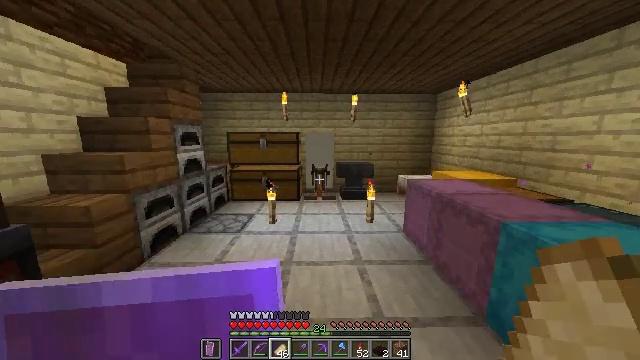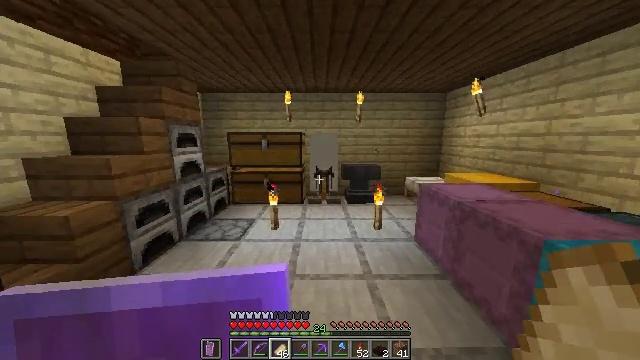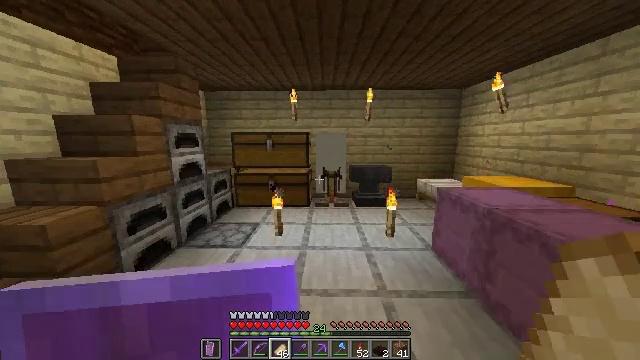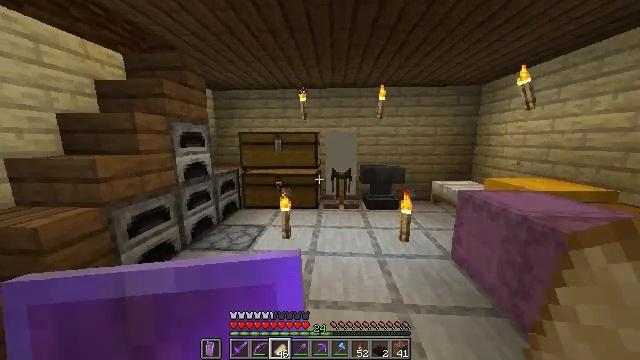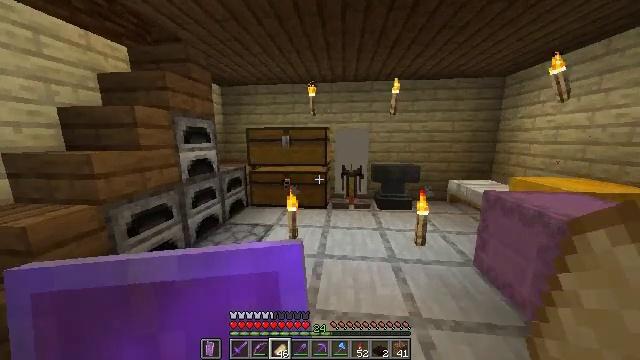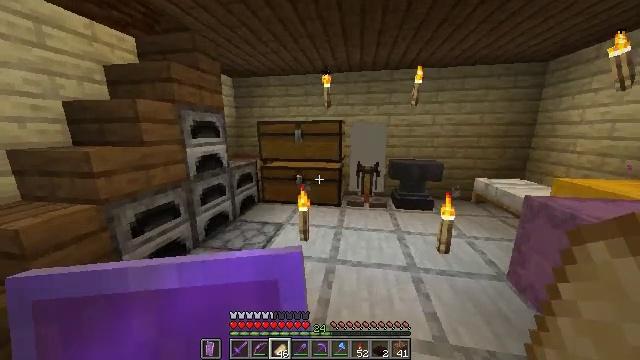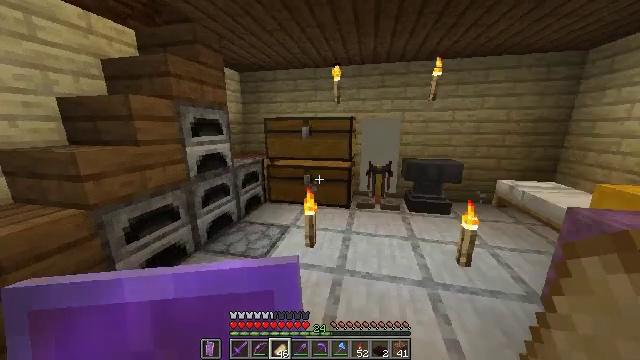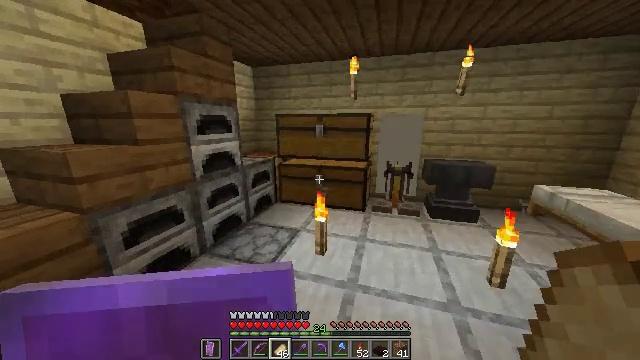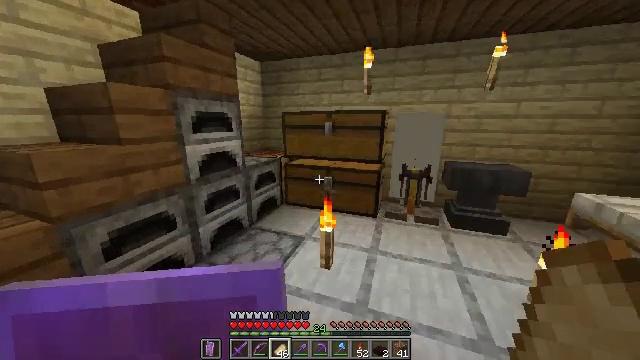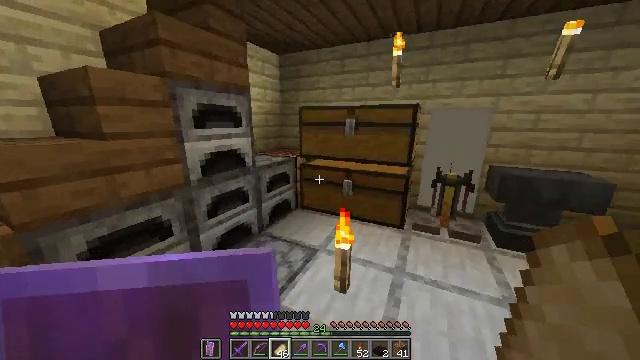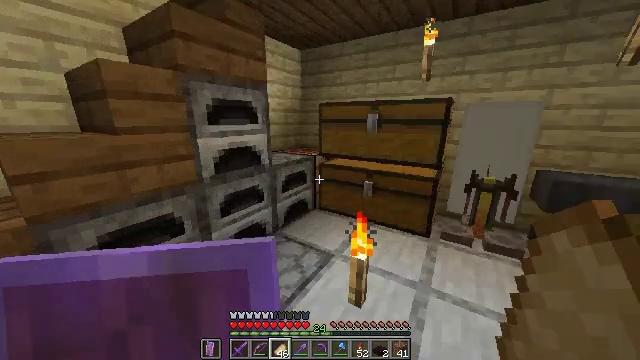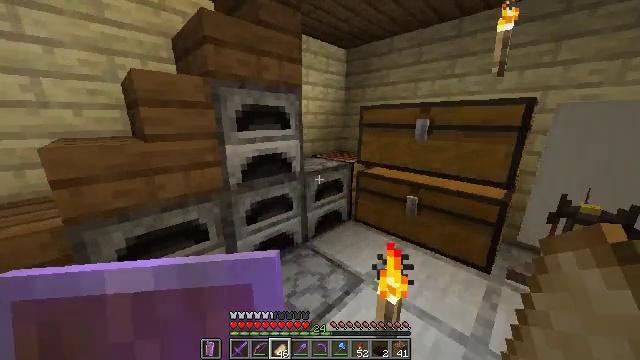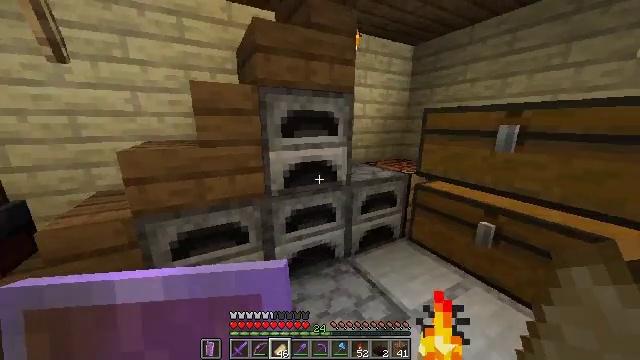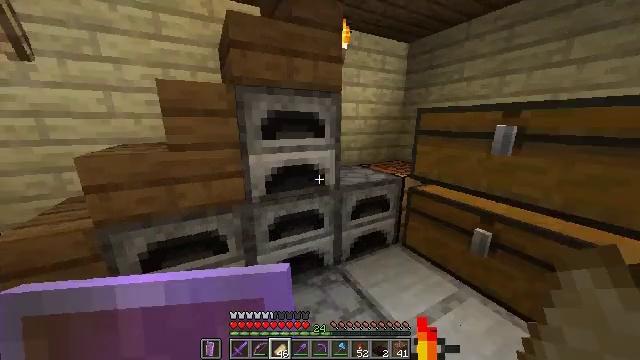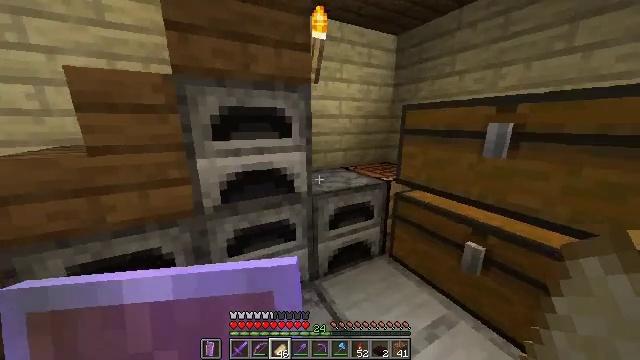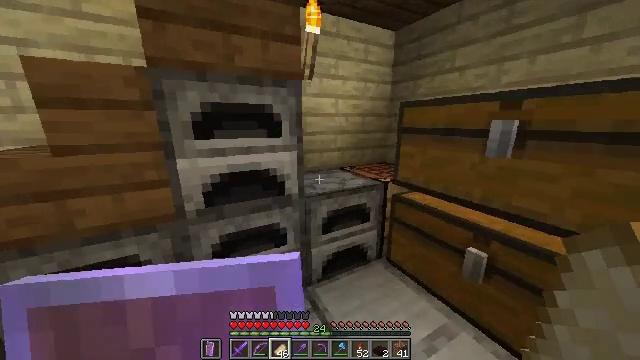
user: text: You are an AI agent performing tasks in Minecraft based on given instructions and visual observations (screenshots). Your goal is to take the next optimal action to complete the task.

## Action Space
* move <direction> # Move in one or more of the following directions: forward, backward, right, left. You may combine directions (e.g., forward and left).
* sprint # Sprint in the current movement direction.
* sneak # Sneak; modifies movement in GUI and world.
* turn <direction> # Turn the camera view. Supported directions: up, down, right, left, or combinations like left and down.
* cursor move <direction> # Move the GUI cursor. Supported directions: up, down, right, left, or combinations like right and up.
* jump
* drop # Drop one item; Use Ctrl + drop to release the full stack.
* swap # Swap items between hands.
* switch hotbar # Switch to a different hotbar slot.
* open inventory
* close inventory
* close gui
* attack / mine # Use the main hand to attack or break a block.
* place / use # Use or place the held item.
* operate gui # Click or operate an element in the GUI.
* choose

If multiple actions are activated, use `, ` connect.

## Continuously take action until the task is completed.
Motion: motion action
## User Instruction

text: Smelt netherrack in a furnace to obtain a nether brick.
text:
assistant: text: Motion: move forward, sprint
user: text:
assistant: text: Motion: move forward, sprint, turn left
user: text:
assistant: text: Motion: move forward, sprint, turn left
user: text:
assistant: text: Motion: move forward, sprint, turn left
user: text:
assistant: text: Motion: move forward, sprint, turn left and down
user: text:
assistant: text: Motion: move forward, sprint, turn left and down
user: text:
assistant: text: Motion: move forward, sprint, turn left
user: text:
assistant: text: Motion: move forward, sprint, turn left
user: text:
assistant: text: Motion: move forward, sprint, turn left
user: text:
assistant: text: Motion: move forward and move right, sprint, turn left
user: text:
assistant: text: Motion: move forward and move right, sprint, turn left
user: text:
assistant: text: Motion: move forward and move right, sprint, turn left
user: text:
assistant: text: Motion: move forward and move right, sprint
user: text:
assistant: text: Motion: move forward and move right, sprint
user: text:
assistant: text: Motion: move forward
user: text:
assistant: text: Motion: turn down
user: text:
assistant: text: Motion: turn left and down
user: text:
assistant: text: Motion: turn down
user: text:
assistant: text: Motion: no_op
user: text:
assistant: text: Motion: no_op
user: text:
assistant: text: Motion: no_op
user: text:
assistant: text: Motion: turn down
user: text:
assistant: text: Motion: no_op
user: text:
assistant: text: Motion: use / place
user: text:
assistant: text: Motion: use / place
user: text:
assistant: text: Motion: use / place
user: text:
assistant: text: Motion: no_op
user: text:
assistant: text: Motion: no_op
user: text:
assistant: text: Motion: no_op
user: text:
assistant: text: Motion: no_op